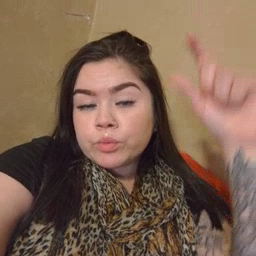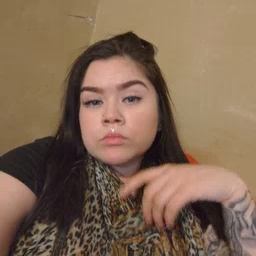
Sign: moon